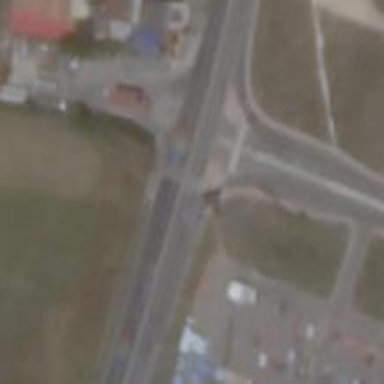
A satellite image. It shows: Crossing on the road.